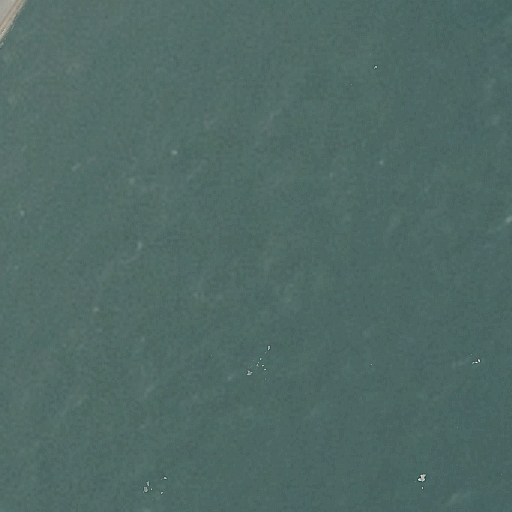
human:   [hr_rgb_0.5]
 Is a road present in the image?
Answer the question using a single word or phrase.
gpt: yes

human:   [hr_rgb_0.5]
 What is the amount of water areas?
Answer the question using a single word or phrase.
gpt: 1

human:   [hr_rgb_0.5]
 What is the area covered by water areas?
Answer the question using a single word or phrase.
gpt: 10593m2

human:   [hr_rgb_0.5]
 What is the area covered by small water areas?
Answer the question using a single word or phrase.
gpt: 0m2

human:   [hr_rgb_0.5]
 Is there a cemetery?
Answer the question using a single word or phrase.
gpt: no

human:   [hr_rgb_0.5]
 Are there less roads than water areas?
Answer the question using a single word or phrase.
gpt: no

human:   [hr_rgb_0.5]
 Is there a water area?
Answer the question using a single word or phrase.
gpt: yes

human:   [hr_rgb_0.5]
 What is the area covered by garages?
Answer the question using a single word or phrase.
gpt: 0m2

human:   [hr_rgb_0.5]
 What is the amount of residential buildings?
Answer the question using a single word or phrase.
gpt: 0

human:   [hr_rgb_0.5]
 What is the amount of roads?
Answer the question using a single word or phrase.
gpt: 1

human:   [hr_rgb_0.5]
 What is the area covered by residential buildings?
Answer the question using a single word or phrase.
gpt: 0m2

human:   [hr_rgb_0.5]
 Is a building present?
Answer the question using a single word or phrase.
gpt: no

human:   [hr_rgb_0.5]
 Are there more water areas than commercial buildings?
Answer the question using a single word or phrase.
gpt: yes

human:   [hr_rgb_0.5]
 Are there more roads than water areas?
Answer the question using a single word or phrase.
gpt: no

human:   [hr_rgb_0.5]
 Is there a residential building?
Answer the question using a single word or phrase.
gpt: no

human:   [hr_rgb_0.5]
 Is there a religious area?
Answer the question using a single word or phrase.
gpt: no

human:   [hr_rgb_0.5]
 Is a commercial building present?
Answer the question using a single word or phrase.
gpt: no

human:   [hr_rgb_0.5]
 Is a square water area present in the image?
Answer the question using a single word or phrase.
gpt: no

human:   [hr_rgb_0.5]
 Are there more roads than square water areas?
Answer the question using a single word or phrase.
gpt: yes

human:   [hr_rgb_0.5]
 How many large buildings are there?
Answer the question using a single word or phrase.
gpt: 0

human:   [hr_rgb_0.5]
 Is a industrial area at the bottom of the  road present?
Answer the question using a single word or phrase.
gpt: no

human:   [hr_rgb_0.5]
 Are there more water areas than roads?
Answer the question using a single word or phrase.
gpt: no

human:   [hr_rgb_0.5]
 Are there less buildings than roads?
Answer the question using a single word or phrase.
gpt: yes

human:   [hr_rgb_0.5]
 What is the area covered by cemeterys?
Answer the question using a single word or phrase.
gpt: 0m2

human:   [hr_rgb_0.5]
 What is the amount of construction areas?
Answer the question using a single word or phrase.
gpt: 0

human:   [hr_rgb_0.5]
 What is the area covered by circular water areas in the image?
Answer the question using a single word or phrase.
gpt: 0m2

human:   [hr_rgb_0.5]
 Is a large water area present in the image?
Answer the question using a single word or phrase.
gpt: yes

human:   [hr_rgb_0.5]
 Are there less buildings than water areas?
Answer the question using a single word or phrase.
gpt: yes

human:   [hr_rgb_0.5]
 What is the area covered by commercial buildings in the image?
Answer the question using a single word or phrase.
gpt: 0m2

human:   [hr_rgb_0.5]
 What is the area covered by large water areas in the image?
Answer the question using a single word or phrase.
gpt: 10593m2

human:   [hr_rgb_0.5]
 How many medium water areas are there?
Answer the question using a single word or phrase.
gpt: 0

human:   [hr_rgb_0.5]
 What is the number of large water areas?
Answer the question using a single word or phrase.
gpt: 1

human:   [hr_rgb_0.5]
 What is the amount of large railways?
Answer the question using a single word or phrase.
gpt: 0

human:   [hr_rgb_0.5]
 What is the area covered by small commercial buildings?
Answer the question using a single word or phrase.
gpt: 0m2

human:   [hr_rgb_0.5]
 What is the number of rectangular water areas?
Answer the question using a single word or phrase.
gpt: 1

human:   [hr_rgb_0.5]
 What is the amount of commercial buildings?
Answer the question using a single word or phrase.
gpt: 0

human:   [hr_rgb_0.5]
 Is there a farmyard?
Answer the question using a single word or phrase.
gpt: no

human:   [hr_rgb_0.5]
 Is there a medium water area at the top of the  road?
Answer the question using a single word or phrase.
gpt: no

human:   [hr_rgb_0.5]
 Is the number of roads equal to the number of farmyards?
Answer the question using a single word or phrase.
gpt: no

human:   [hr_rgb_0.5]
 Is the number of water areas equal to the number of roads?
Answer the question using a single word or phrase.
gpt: yes

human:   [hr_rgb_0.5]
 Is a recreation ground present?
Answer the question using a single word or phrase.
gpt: no

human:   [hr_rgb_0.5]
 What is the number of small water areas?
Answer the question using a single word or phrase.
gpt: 0

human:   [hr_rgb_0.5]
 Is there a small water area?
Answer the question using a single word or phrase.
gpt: no

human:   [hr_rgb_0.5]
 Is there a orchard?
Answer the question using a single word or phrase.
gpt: no

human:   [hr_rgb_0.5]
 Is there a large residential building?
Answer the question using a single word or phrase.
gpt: no

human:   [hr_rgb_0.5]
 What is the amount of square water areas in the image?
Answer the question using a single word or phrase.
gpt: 0

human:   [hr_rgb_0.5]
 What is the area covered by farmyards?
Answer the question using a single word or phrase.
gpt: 0m2

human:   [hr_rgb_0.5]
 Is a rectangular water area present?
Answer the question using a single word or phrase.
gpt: yes

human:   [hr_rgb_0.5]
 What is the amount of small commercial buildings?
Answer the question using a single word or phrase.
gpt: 0

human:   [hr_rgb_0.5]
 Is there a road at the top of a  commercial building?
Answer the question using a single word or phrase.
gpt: no

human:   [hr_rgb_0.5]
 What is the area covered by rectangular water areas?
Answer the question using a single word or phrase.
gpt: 10593m2

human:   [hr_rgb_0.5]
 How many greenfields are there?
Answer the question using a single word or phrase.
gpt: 0

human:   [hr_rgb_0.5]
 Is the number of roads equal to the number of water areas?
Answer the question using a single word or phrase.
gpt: yes

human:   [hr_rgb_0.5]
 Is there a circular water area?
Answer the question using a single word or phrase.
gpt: no

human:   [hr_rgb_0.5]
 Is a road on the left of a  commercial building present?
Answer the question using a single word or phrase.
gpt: no

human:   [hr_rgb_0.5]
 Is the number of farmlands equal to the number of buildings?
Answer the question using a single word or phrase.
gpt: yes

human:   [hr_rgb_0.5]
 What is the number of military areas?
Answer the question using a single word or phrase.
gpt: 0

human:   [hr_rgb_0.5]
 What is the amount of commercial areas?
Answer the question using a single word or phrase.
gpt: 0

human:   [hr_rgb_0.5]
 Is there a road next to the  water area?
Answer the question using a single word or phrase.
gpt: yes

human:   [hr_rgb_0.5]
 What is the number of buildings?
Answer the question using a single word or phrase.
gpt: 0

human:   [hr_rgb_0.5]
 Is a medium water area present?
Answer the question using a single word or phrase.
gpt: no

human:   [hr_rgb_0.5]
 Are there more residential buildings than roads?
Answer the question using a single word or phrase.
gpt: no

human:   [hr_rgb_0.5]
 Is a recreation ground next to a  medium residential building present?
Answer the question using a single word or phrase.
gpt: no

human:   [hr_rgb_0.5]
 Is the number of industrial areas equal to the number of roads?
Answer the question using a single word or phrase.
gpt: no